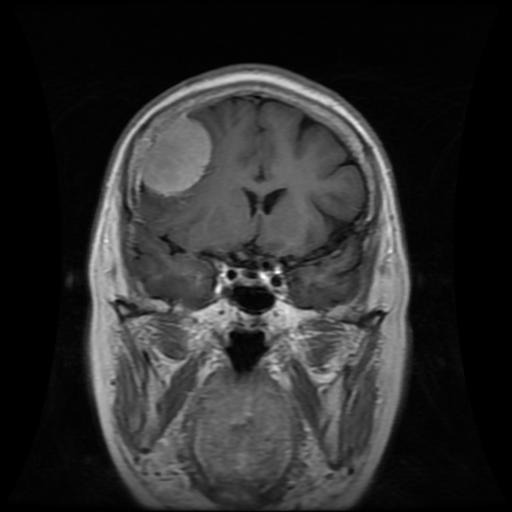
Label: meningioma